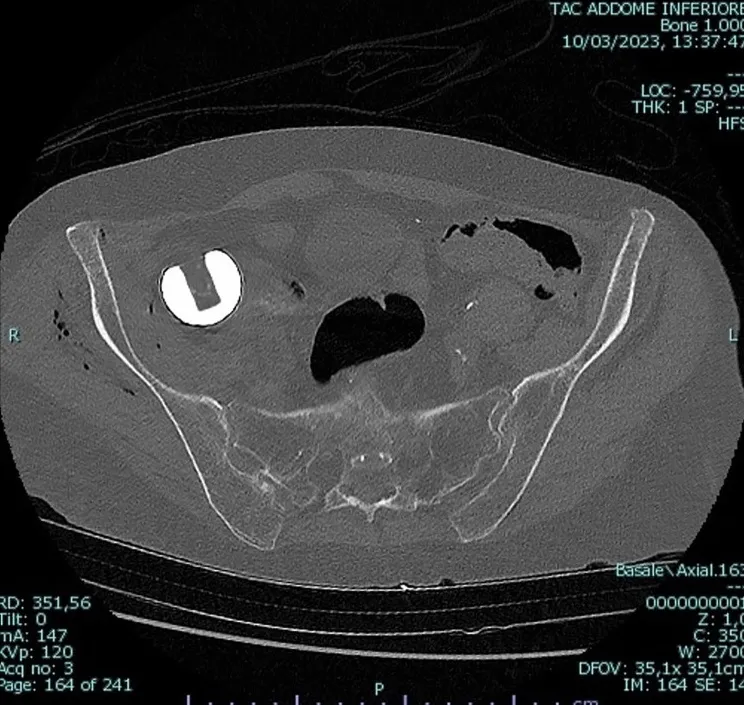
Axial view of the pelvic CT scan.
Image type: radiology (ct)